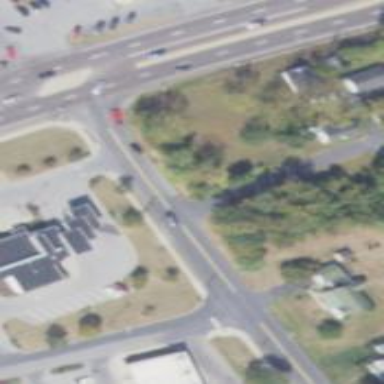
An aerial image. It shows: Unclassified road with asphalt surface and sidewalk on the left.